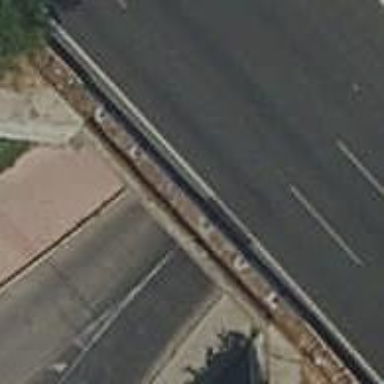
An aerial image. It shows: Unclassified road with sidewalks on both sides.